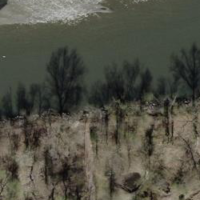
EUNIS habitat code: 15
Species observed at this site:
Tachybaptus ruficollis
Podarcis muralis
Motacilla cinerea
Actitis hypoleucos
Turdus philomelos
Alcedo atthis
Anas platyrhynchos
Podiceps nigricollis
Aythya fuligula
Sylvia atricapilla
Nycticorax nycticorax
Muscicapa striata
Columba palumbus
Phalacrocorax carbo
Phylloscopus collybita
Larus michahellis
Cygnus olor
Mergus merganser
Sitta europaea
Garrulus glandarius
Motacilla alba
Cyprinus carpio